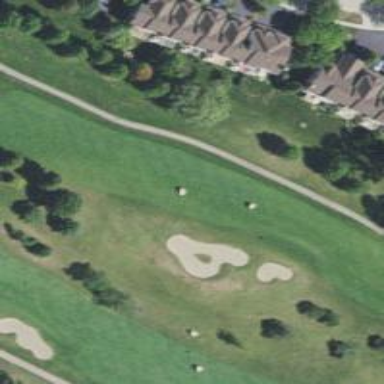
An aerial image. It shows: Golf hole.